Interaction volume radius: 10 \u00c5
Interaction volume height: 40 \u00c5
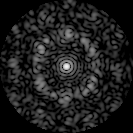
Disorder parameter: 0.7177